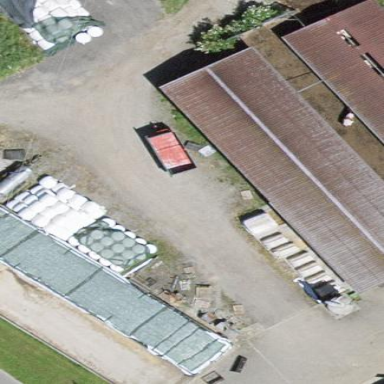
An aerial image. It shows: Farm auxiliary building.